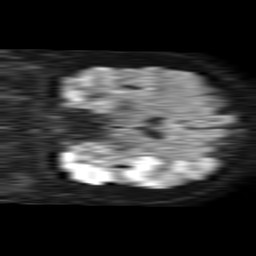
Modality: TRACE
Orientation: coronal
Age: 66
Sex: male
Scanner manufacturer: philips
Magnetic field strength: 1.5 T
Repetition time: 4.6 s
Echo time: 0.08631 s